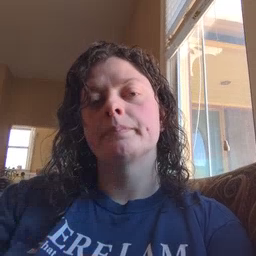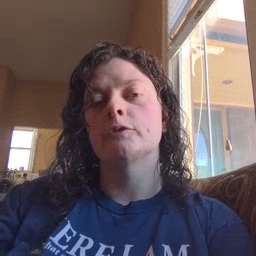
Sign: shhh